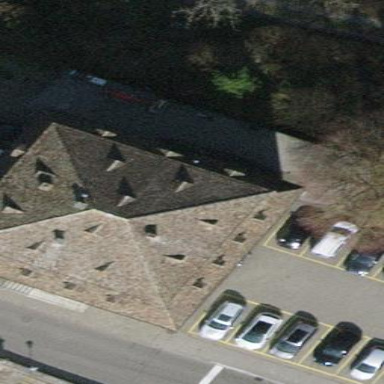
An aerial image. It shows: Town hall building with hipped roof.